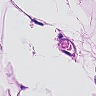
Metastatic tissue present: no